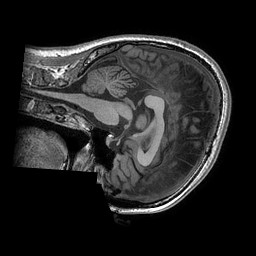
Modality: T1w
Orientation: sagittal
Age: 28
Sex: male
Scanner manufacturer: ge
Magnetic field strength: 3 T
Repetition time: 0.006652 s
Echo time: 0.002928 s